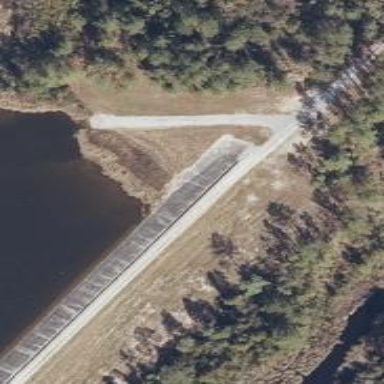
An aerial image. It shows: Dam across waterway.